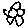
Label: flower